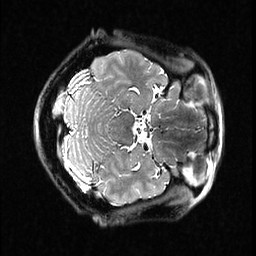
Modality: T2w
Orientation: axial
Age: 55
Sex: female
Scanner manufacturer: ge
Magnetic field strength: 3 T
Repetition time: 3.202 s
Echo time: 0.05868 s